Question: I need to draw an UML class diagram which is made from the following statements.
The last statement is a constraint, and I need to add it in my diagram.

The whole task was the following.
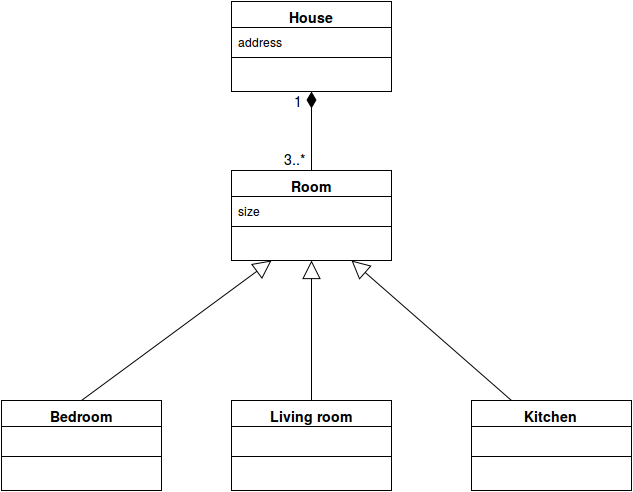
Answer: In case you wish to keep the Association between House and Room, you could create additional Associations to the individual room types, .
<URL>
The '{subsets Room}' means that these should be considered a part of the general 'Room' association.